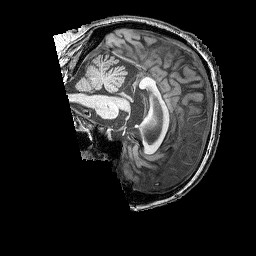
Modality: T1w
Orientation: sagittal
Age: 50
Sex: female
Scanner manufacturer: siemens
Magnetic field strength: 3 T
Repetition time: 2.25 s
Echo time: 0.00415 s